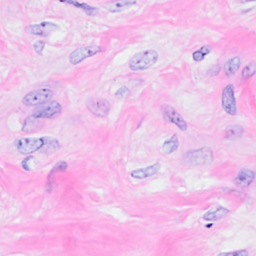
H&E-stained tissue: Breast